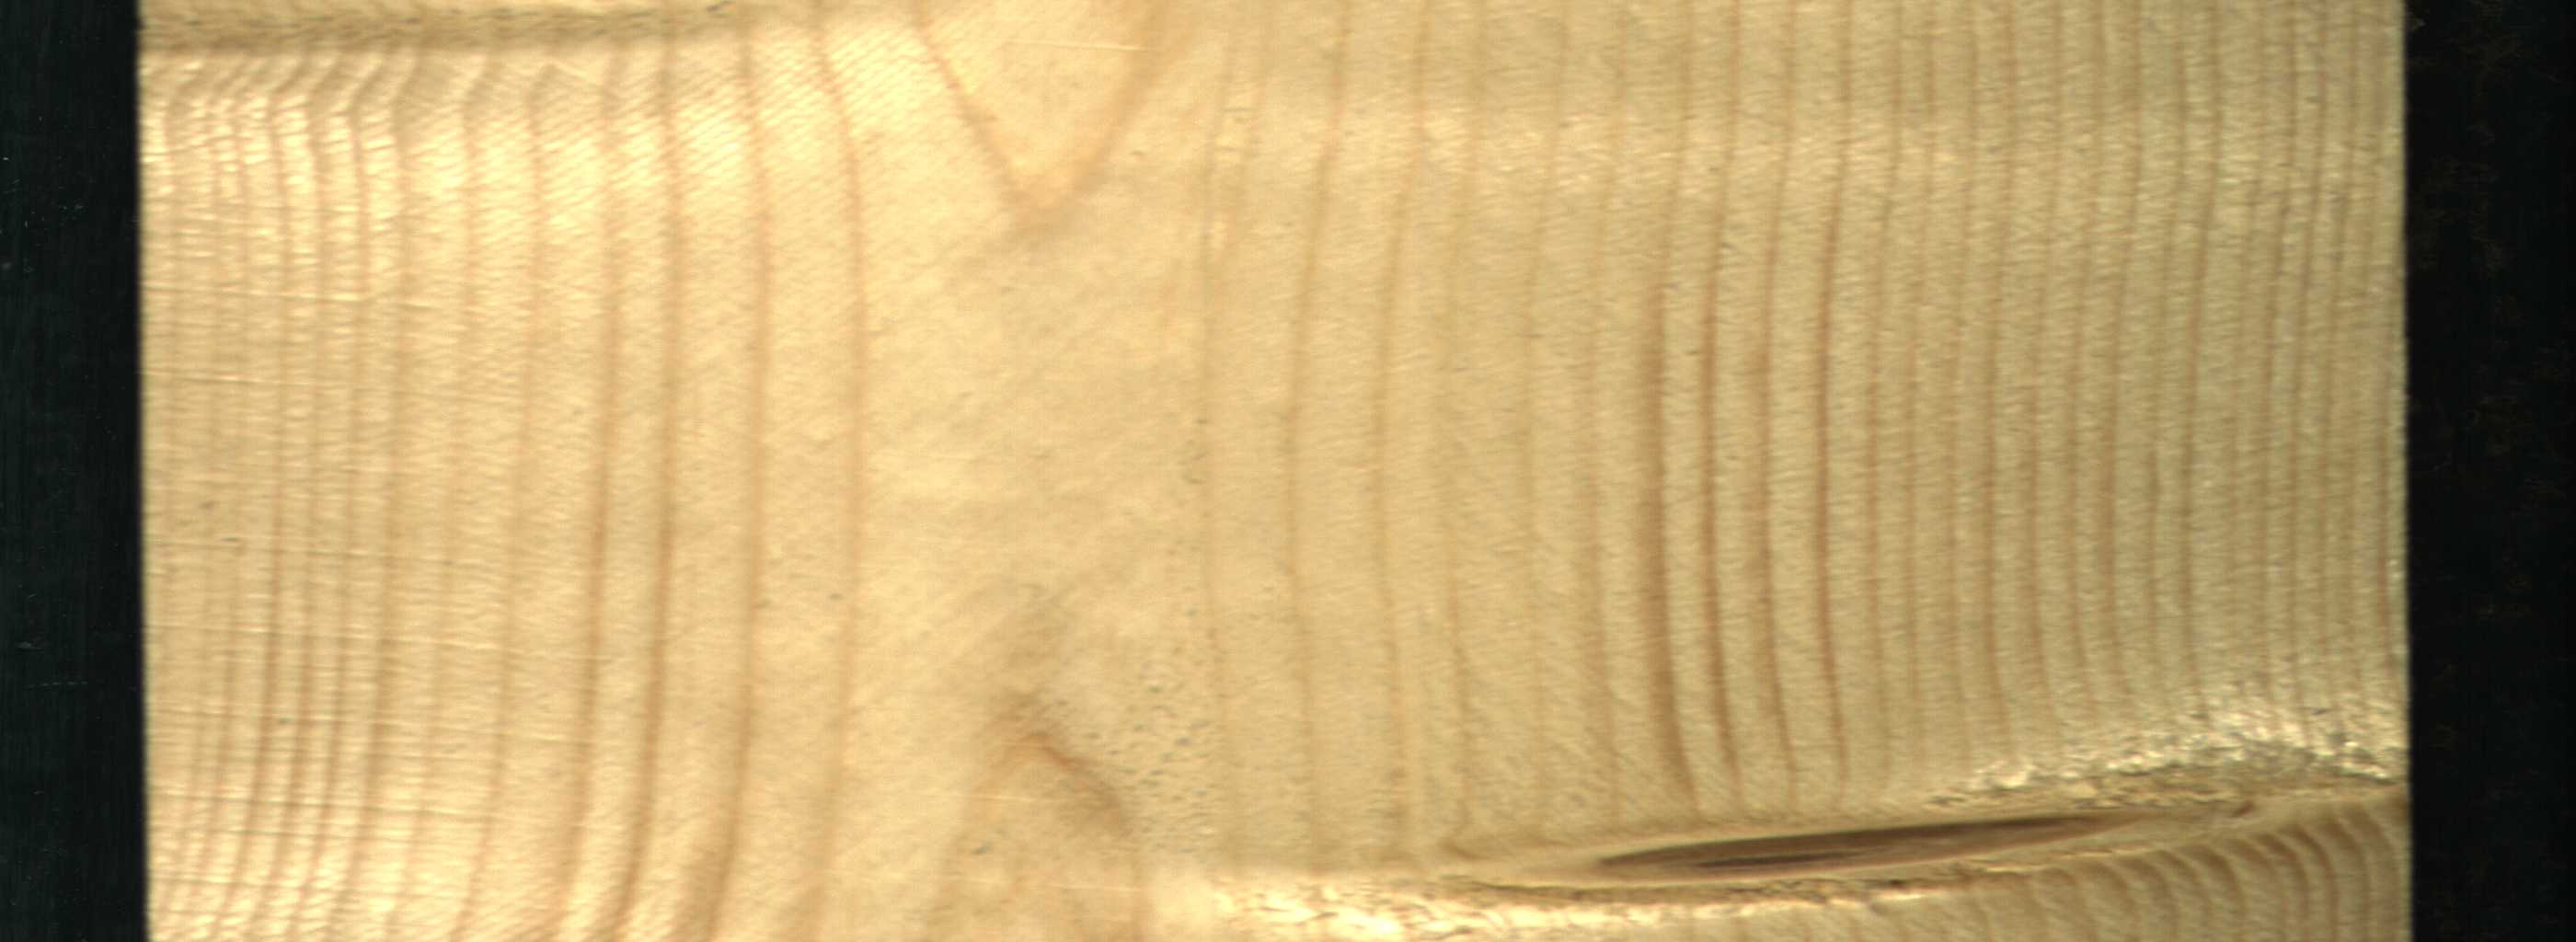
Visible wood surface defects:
Live_Knot